Field crop: tomato
Growth stage: 1
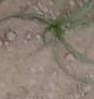
Species: cyperus